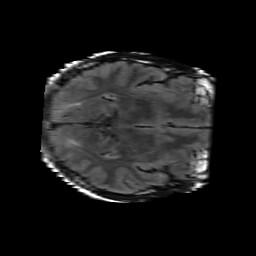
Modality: FLAIR
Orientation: axial
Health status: ill
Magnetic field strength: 3 T